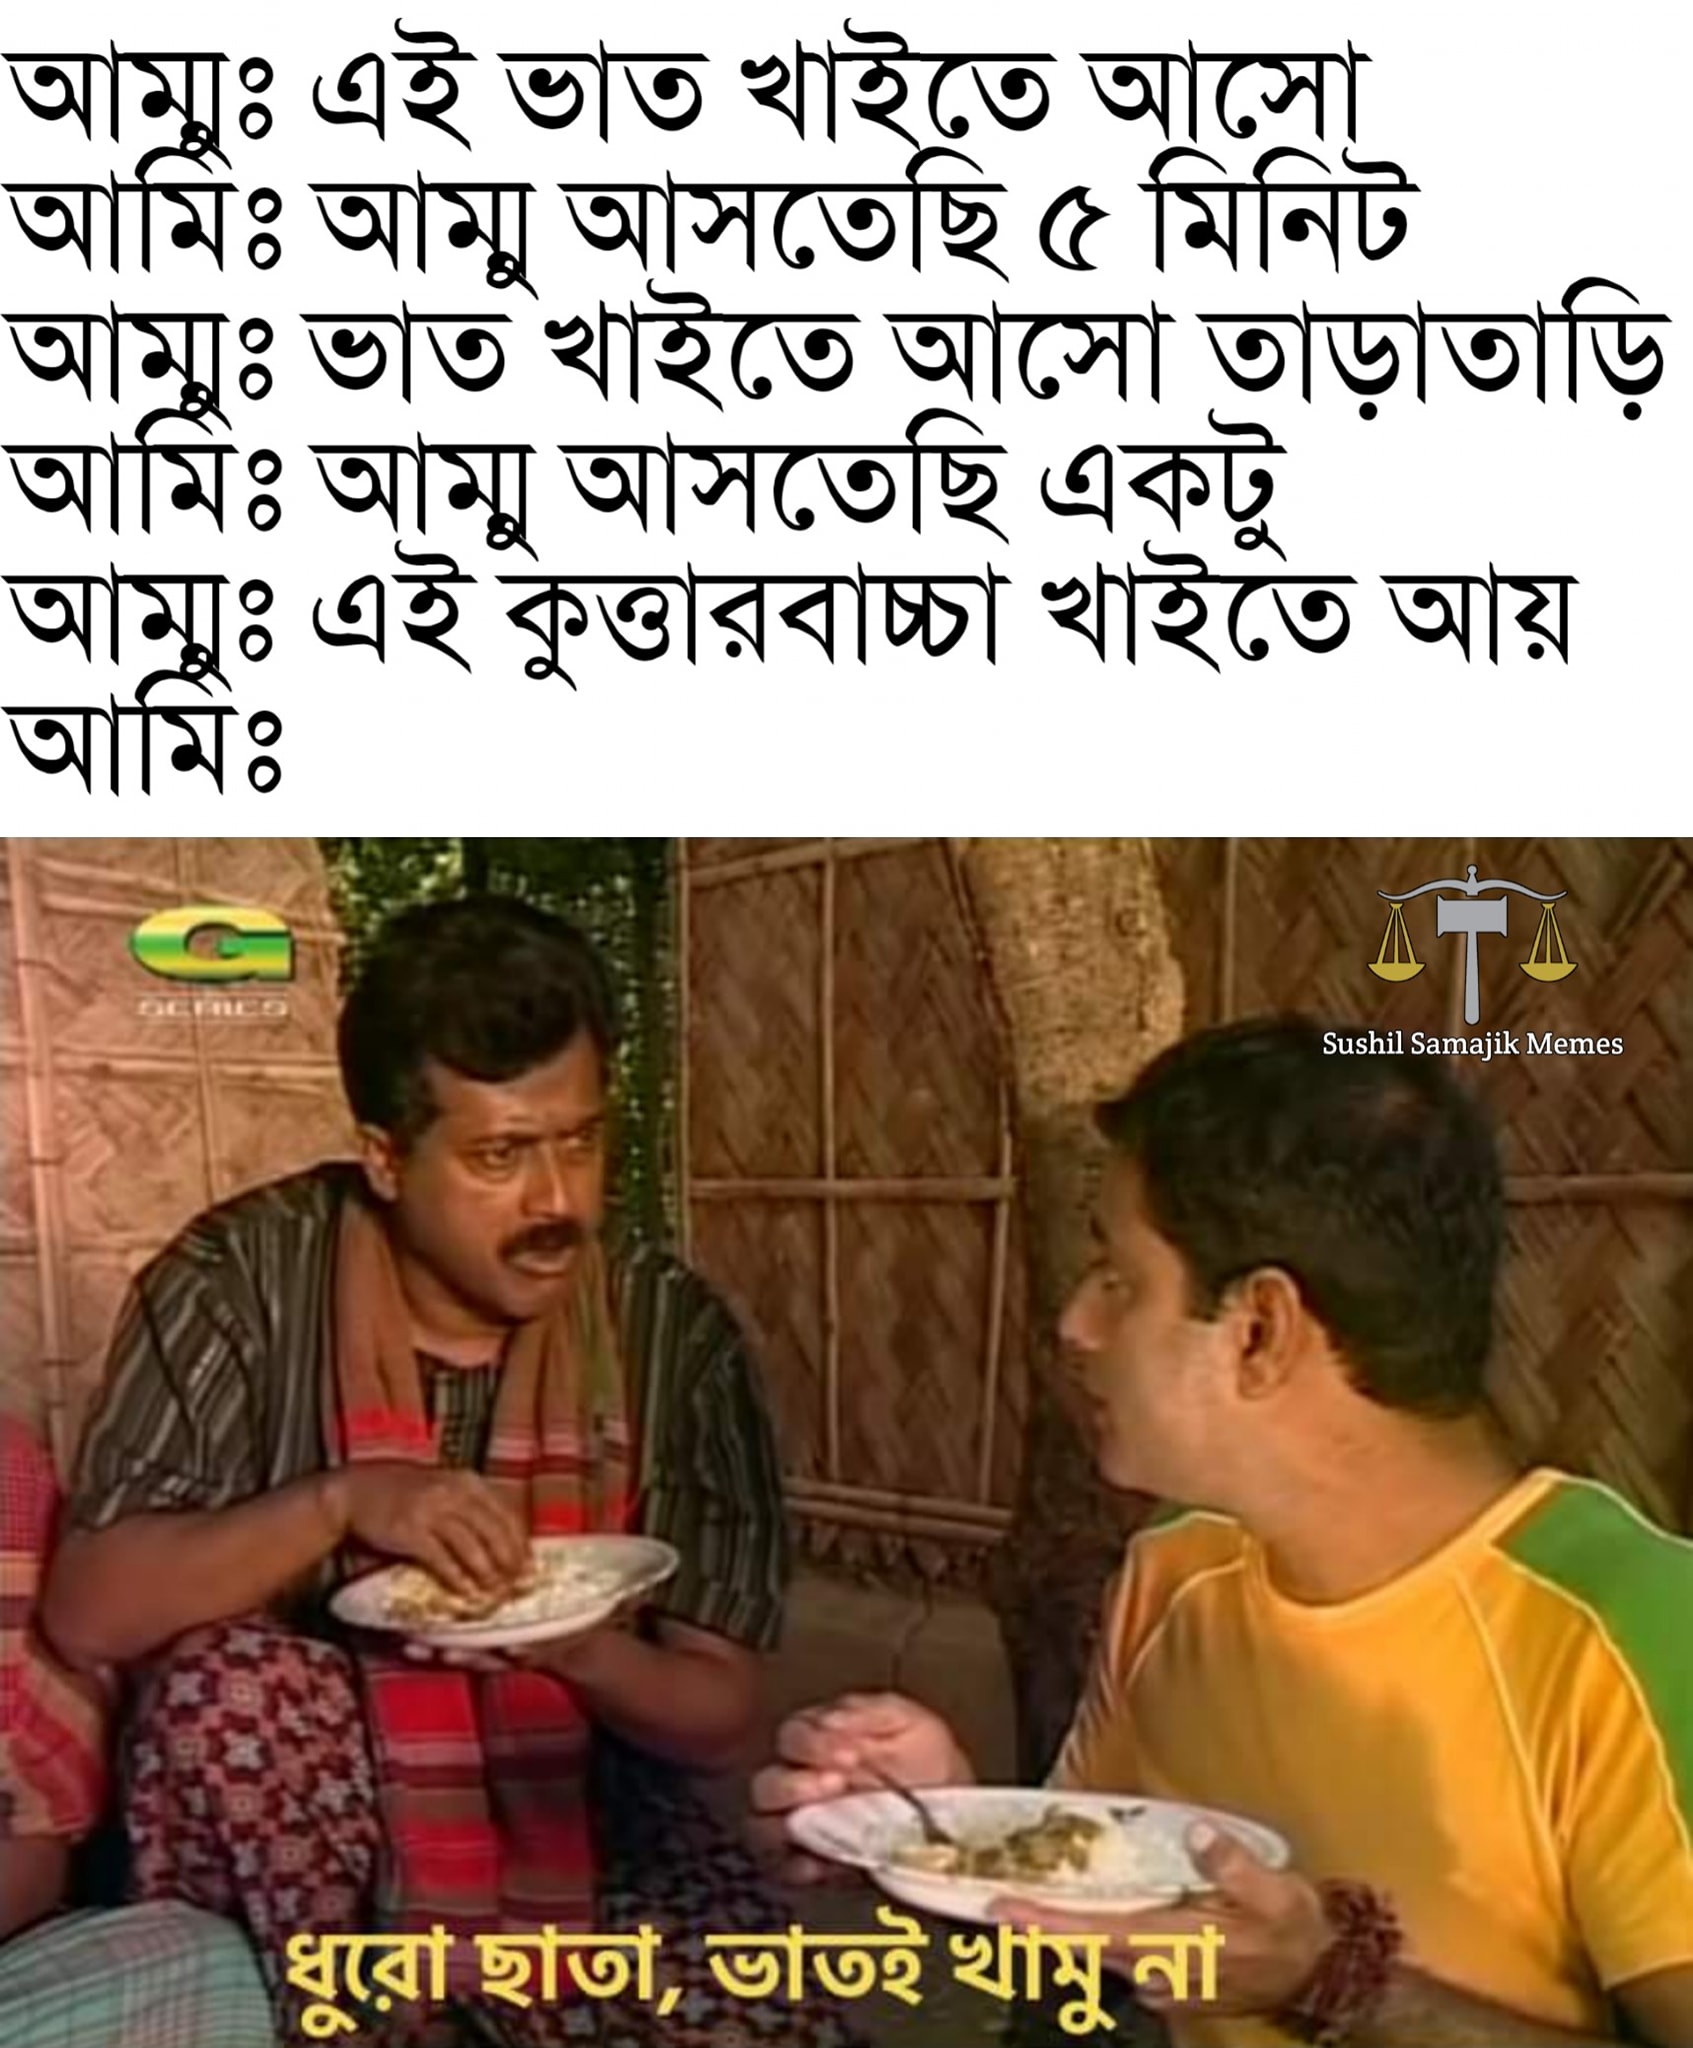
Caption: আম্মুঃ এই ভাত খাইতে আসো     আমিঃ আম্মু আসতেছি ৫ মিনিট    আম্মুঃ ভাত খাইতে আসো তাড়াতাড়ি    আমিঃ আম্মু আসতেছি একটু     আম্মুঃ এই কুত্তারবাচ্চা খাইতে আয়    আমিঃ     ধুরো ছাতা , ভাতই খামু না
Label: non-hate